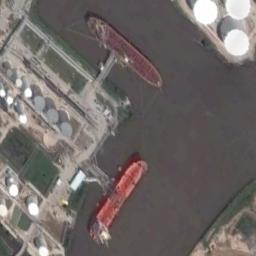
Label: ship